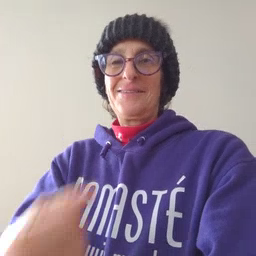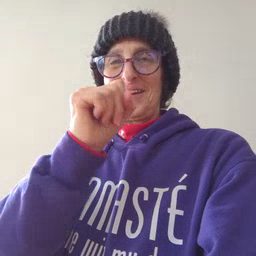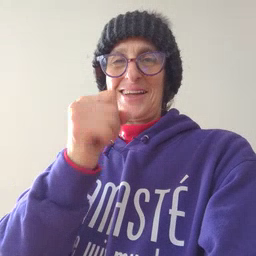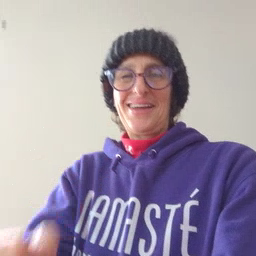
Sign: make